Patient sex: M
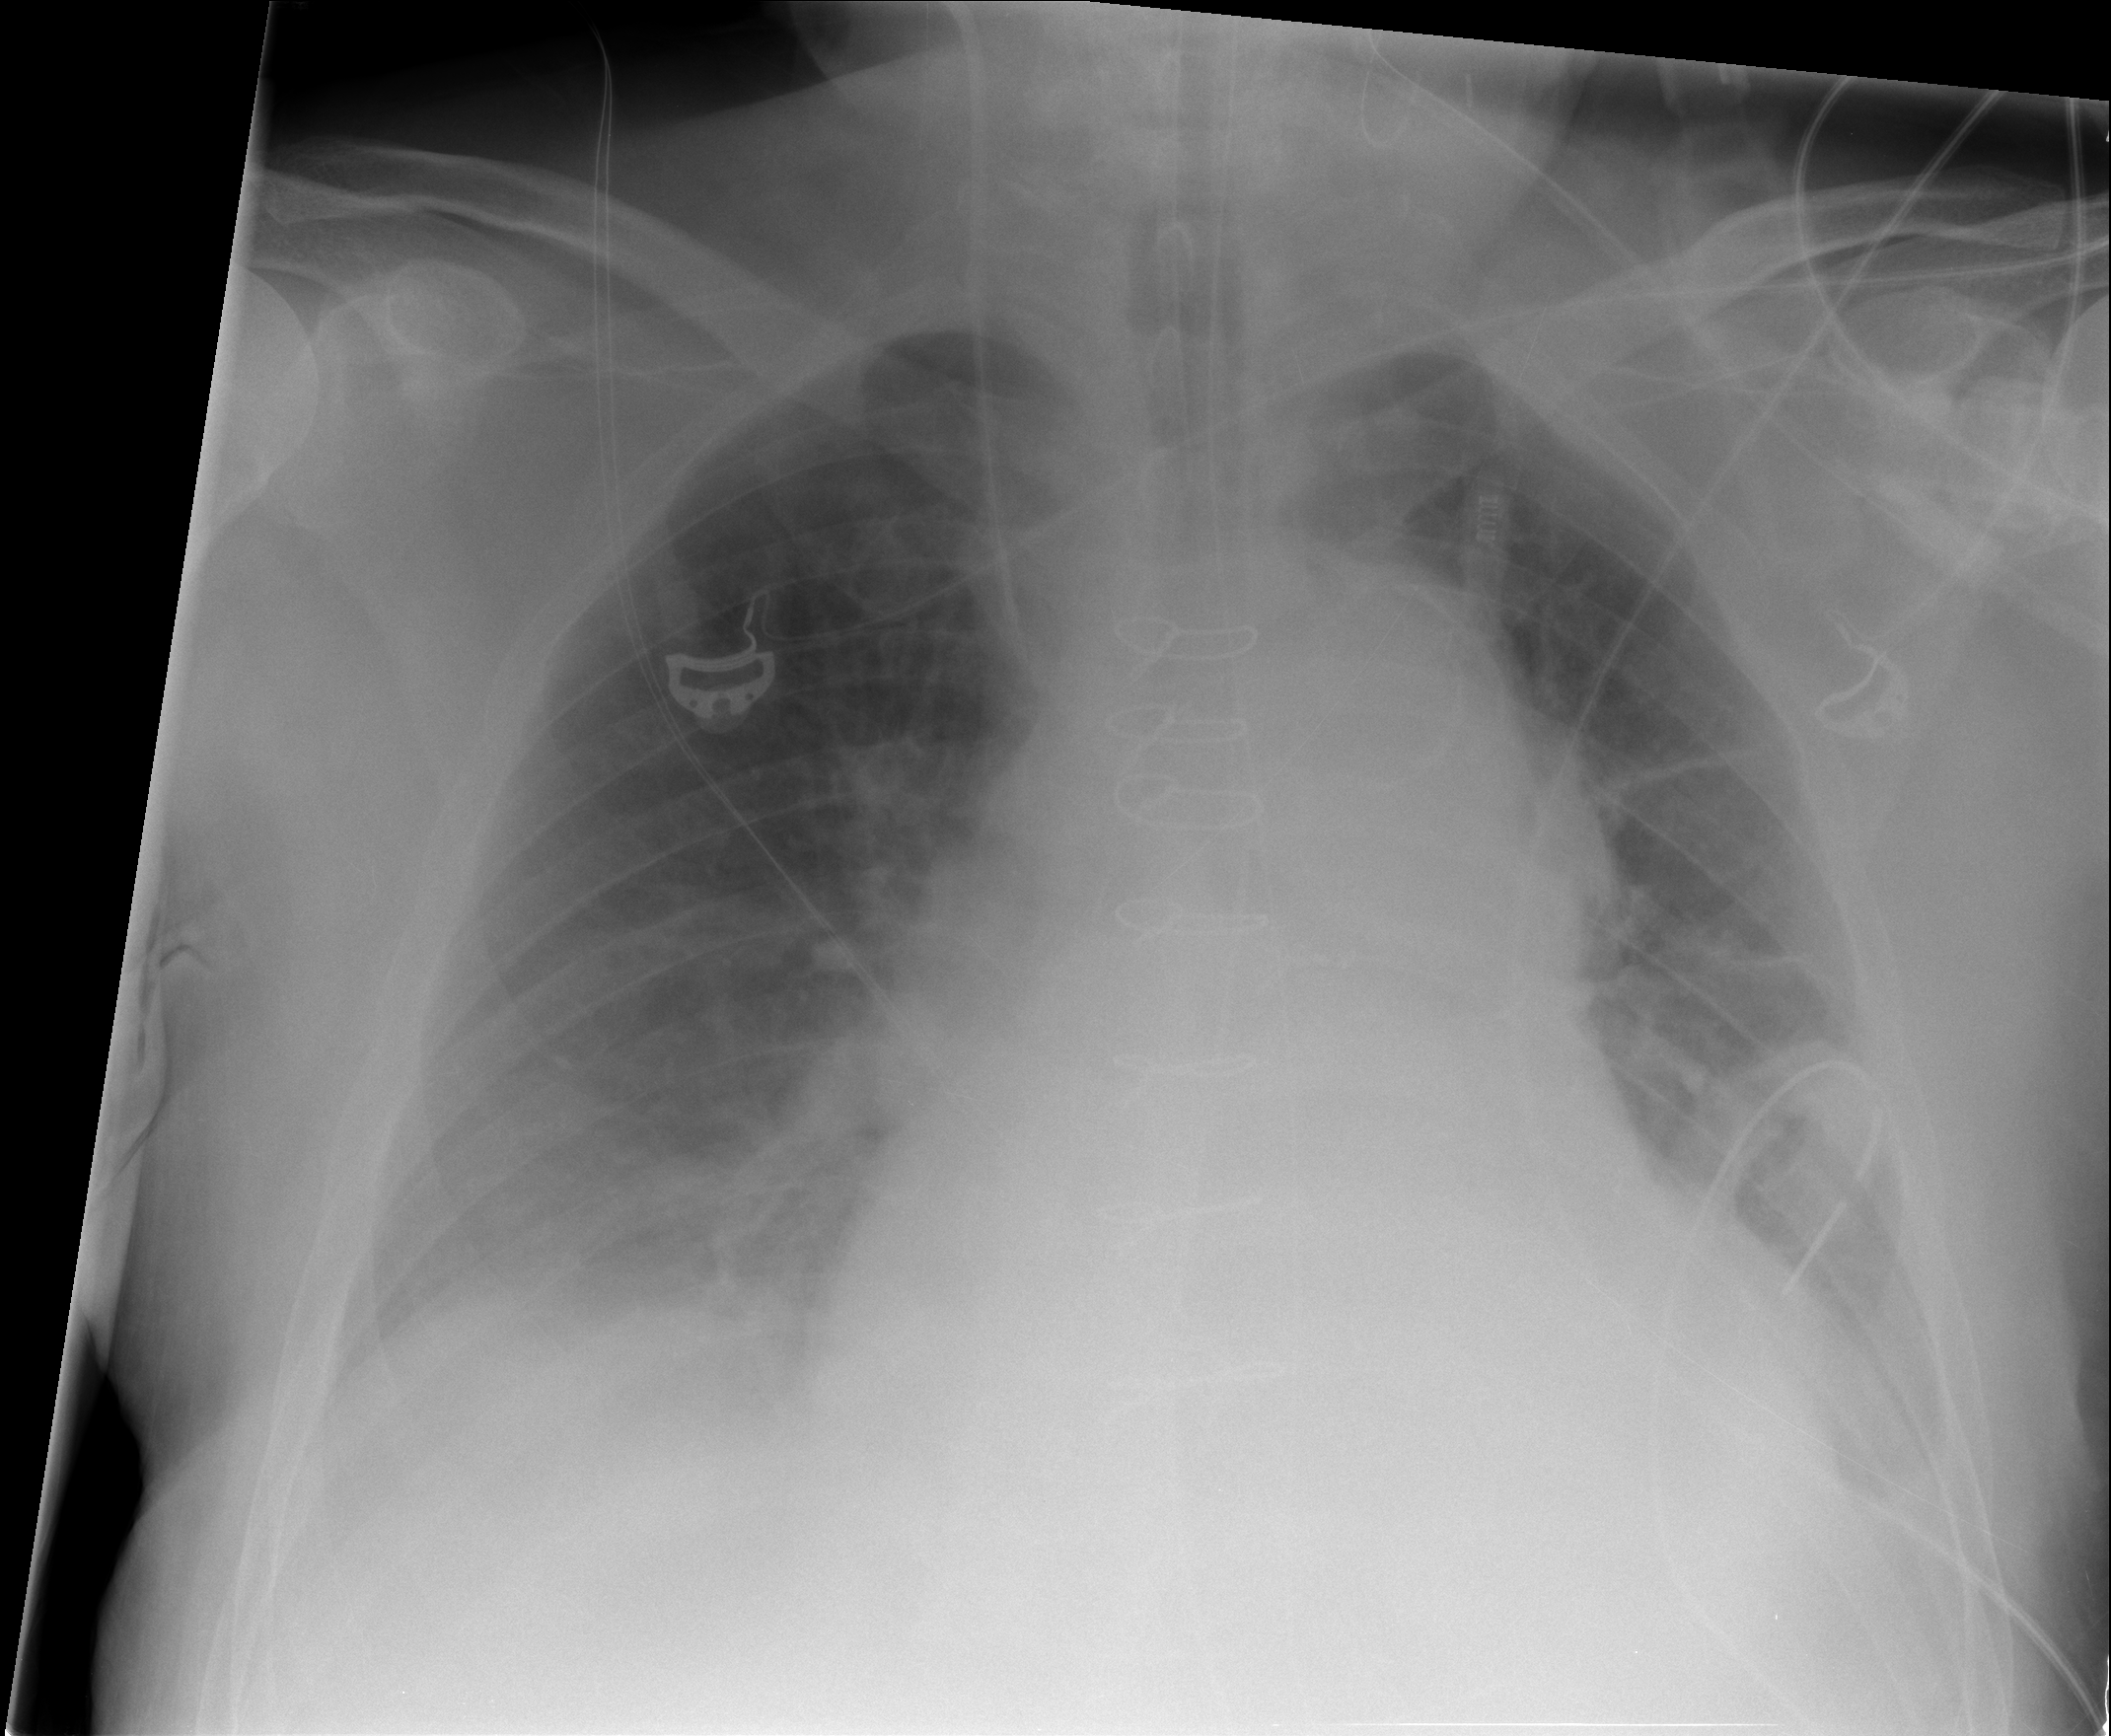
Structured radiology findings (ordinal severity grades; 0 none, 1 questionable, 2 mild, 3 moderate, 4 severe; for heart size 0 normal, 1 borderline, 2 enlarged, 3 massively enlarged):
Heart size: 2
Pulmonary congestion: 2
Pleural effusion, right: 0
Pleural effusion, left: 1
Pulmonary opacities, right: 0
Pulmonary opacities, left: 0
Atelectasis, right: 0
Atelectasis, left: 2